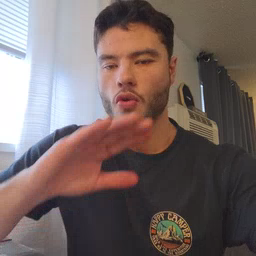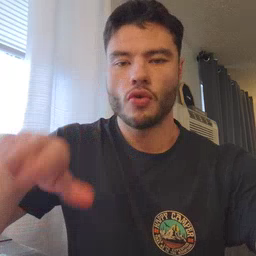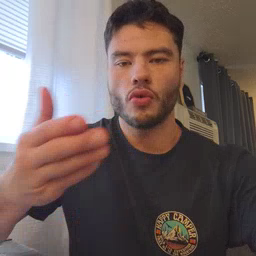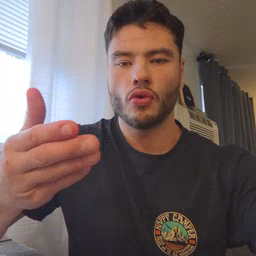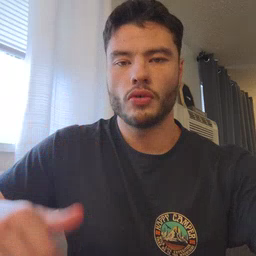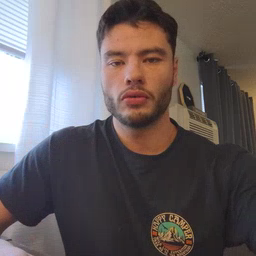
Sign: all